Question: how can i add an image header to my navigation drawer layout like this one

and this is my code :
MainActivity.java
'''
package com.webileapps.navdrawer;
import android.app.AlarmManager;
import android.app.AlertDialog;
import android.app.PendingIntent;
import android.content.Context;
import android.content.DialogInterface;
import android.content.res.Configuration;
import android.graphics.drawable.Drawable;
import android.os.Bundle;
import android.support.v4.app.ActionBarDrawerToggle;
import android.support.v4.app.Fragment;
import android.support.v4.view.GravityCompat;
import android.support.v4.widget.DrawerLayout;
import android.text.InputType;
import android.view.View;
import android.widget.EditText;
import android.widget.ExpandableListView;
import android.widget.ImageView;
import com.actionbarsherlock.app.SherlockFragmentActivity;
import com.webileapps.navdrawer.House_Fragment.Garage_Fragment;
import com.webileapps.navdrawer.House_Fragment.Hall_Fragment;
import com.webileapps.navdrawer.House_Fragment.Kitchen_Fragment;
import com.webileapps.navdrawer.menu.Settings.AccountPreference;
import com.webileapps.navdrawer.menu.Settings.DialogChangeAccount;
import com.webileapps.navdrawer.menu.Settings.DialogChangeCity;
import com.webileapps.navdrawer.menu.Settings.DialogSettingsApp;
import com.webileapps.navdrawer.menu.Settings.DialogSupport;
import com.webileapps.navdrawer.menu.Settings.CityPreference;
import com.webileapps.navdrawer.menu.Settings.DialogueConnexion;
import java.util.ArrayList;
import java.util.Calendar;
import java.util.HashMap;
import java.util.List;
public class MainActivity extends SherlockFragmentActivity
implements DialogChangeCity.dialogDoneListenerCity,
DialogChangeAccount.dialogDoneListenerAccount,
DialogSettingsApp.dialogDoneListenerSett,
DialogSupport.dialogDoneListenerSupp,
DialogueConnexion.dialogDoneListenerConn {
DrawerLayout mDrawerLayout;
DrawerLayout mDrawerLayoutR;
ExpandableListView mDrawerList;
ExpandableListView mDrawerListR;
ActionBarDrawerToggle mDrawerToggle;
ActionBarDrawerToggle mDrawerToggleR;
private CharSequence mDrawerTitle;
private CharSequence mDrawerTitleR;
private CharSequence mTitle;
private CharSequence mTitleR;
List<Model> listDataHeader;
List<Model> listDataHeaderR;
HashMap<Model, List<Model>> listDataChild;
ExpandableListAdapter listAdapter;
ExpandableListAdapter listAdapterR;
@Override
protected void onCreate(Bundle savedInstanceState) {
super.onCreate(savedInstanceState);
setContentView(R.layout.activity_main);
mTitle = mDrawerTitle = getTitle();
mTitleR = mDrawerTitleR = getTitle();
mDrawerLayout = (DrawerLayout) findViewById(R.id.drawer_layout);
mDrawerList = (ExpandableListView) findViewById(R.id.left_drawer);
mDrawerListR = (ExpandableListView) findViewById(R.id.right_drawer);
prepareListData();
prepareListDataRight();
// set a custom shadow that overlays
the main content when the drawer opens
listAdapter = new ExpandableListAdapter(this,
listDataHeader, listDataChild);
listAdapterR = new ExpandableListAdapter(this, listDataHeaderR,null);
mDrawerLayout.setDrawerShadow(R.drawable.drawer_shadow,
GravityCompat.START);
// mDrawerLayout.setDrawerShadow(R.drawable.up_24,GravityCompat.END);
// set up the drawer's list view with items and click listener
/* mDrawerList.setAdapter(new ArrayAdapter<String>(this,
R.layout.drawer_list_item, mRoomTitles));*/
mDrawerList.setAdapter(listAdapter);
mDrawerListR.setAdapter(listAdapterR);
//mDrawerList.setOnItemClickListener(
new DrawerItemClickListener());
mDrawerListR.setOnGroupClickListener(new ExpandableListView.
OnGroupClickListener() {
@Override
public boolean onGroupClick(ExpandableListView expandable
ListView,
View view, int i, long l) {
switch(i){
case 0:
DialogSettingsApp dialogSettingsApp =
new DialogSettingsApp();
dialogSettingsApp.
show(getFragmentManager(),"diagSett");
break;
case 1:
DialogChangeAccount dialogChangeAccount =
new DialogChangeAccount();
dialogChangeAccount.
show(getFragmentManager(),"diagA");
break;
case 2:
DialogChangeCity dialogChangeCity =
new DialogChangeCity();
dialogChangeCity.show(getFragmentManager(),"diagC");
break;
case 3:
DialogSupport dialogSupport = new DialogSupport();
dialogSupport.show(getFragmentManager(),"diagSupp");
break;
case 4:
DialogueConnexion dialogueConnexion =
new DialogueConnexion();
dialogueConnexion.
show(getFragmentManager(),"diagConn");
break;
}
return false;
}
});
mDrawerList.setOnGroupClickListener(new ExpandableListView.
OnGroupClickListener() {
@Override
public boolean onGroupClick(ExpandableListView parent, View v,
int groupPosition, long id) {
Fragment frg = null;
switch (groupPosition) {
case 0:
getSupportFragmentManager()
.beginTransaction()
.add(R.id.content, PageSlidingHomeFragment.newInstance()
, PageSlidingHomeFragment.TAG).commit();
mDrawerList.setItemChecked(groupPosition, true);
mDrawerList.setSelection(groupPosition);
mDrawerLayout.closeDrawer(mDrawerList);
break;
case 1:
break;
case 2:
frg = new Kitchen_Fragment();
break;
case 3:
frg = new Garage_Fragment();
break;
case 4:
frg = new Hall_Fragment();
break;
}
if (frg != null) {
getSupportFragmentManager().beginTransaction()
.replace(R.id.content, frg).commit();
// update selected item and title, then close the drawer
mDrawerList.setItemChecked(groupPosition, true);
mDrawerList.setSelection(groupPosition);
mDrawerLayout.closeDrawer(mDrawerList);
}
return false;
}
});
// enable ActionBar app icon to behave as action to toggle nav drawer
getSupportActionBar().setDisplayHomeAsUpEnabled(true);
getSupportActionBar().setHomeButtonEnabled(true);
// ActionBarDrawerToggle ties together the the proper interactions
// between the sliding drawer and the action bar app icon
mDrawerToggleR=new ActionBarDrawerToggle(this,
mDrawerLayout,
R.drawable.down_24,
R.string.drawer_open,
R.string.drawer_close
){
public void onDrawerClosed(View view) {
getSupportActionBar().setTitle(mTitle);
invalidateOptionsMenu(); // creates call to
// onPrepareOptionsMenu()
}
public void onDrawerOpened(View drawerView) {
getSupportActionBar().setTitle(mDrawerTitleR);
invalidateOptionsMenu(); // creates call to
// onPrepareOptionsMenu()
}
};
mDrawerToggle = new ActionBarDrawerToggle(this, /* host Activity */
mDrawerLayout, /* DrawerLayout object */
R.drawable.ic_drawer, /*
nav drawer image to replace 'Up' caret */
R.string.drawer_open, /*
"open drawer" description for accessibility */
R.string.drawer_close /*
"close drawer" description for accessibility */
) {
public void onDrawerClosed(View view) {
getSupportActionBar().setTitle(mTitle);
invalidateOptionsMenu(); // creates call to
// onPrepareOptionsMenu()
}
public void onDrawerOpened(View drawerView) {
getSupportActionBar().setTitle(mDrawerTitle);
invalidateOptionsMenu(); // creates call to
// onPrepareOptionsMenu()
}
};
mDrawerLayout.setDrawerListener(mDrawerToggle);
mDrawerLayout.setDrawerListener(mDrawerToggleR);
if (savedInstanceState == null) {
selectItem(0);
}
}
@Override
public boolean onCreateOptionsMenu(com.actionbarsherlock.view.Menu menu){
com.actionbarsherlock.view.MenuInflater
inflater = getSupportMenuInflater();
inflater.inflate(R.menu.main, menu);
return super.onCreateOptionsMenu(menu);
}
@Override
public boolean onOptionsItemSelected(
com.actionbarsherlock.view.MenuItem item) {
switch (item.getItemId()) {
case android.R.id.home: {
mDrawerLayout.closeDrawer(mDrawerListR);
if (mDrawerLayout.isDrawerOpen(mDrawerList)) {
mDrawerLayout.closeDrawer(mDrawerList);
} else {
mDrawerLayout.openDrawer(mDrawerList);
}
break;
}
case R.id.action_contact:{
mDrawerLayout.closeDrawer(mDrawerList);
if (mDrawerLayout.isDrawerOpen(mDrawerListR)) {
mDrawerLayout.closeDrawer(mDrawerListR);
} else {
mDrawerLayout.openDrawer(mDrawerListR);
}
break;
}
}
return super.onOptionsItemSelected(item);
}
public void showInputDialog() {
AlertDialog.Builder builder = new AlertDialog.Builder(this);
builder.setTitle("Change city");
final EditText input = new EditText(this);
input.setInputType(InputType.TYPE_CLASS_TEXT);
builder.setView(input);
builder.setPositiveButton("Go", new
DialogInterface.OnClickListener() {
@Override
public void onClick(DialogInterface dialog, int which) {
changeCity(input.getText().toString());
}
});
builder.show();
}
public void changeCity(String city) {
new CityPreference(this).setCity(city);
}
// The click listener for ListView in the navigation drawer
/*private class DrawerItemClickListener implements
ListView.OnItemClickListener {
@Override
public void onItemClick(AdapterView<?> parent, View view
, int position,long id) {
selectItem(position);
}
}
*/
@Override
protected void onPostCreate(Bundle savedInstanceState) {
super.onPostCreate(savedInstanceState);
// Sync the toggle state after onRestoreInstanceState has occurred.
mDrawerToggle.syncState();
}
@Override
public void onConfigurationChanged(Configuration newConfig) {
super.onConfigurationChanged(newConfig);
// Pass any configuration change to the drawer toggles
mDrawerToggle.onConfigurationChanged(newConfig);
}
private void selectItem(int position) {
switch (position) {
case 0:
getSupportFragmentManager()
.beginTransaction()
.add(R.id.content,
PageSlidingHomeFragment.newInstance(),
PageSlidingHomeFragment.TAG).commit();
break;
}
// update selected item and title, then close the drawer
mDrawerList.setItemChecked(position, true);
mDrawerList.setSelection(position);
mDrawerLayout.closeDrawer(mDrawerList);
}
private void prepareListDataRight(){
listDataHeaderR = new ArrayList<Model>();
listDataHeaderR.add(new Model(R.drawable.settings_24,
"App Settings"));
listDataHeaderR.add(new Model(R.drawable.edit_user_24,
"Update Account"));
listDataHeaderR.add(new Model(R.drawable.edit_24, "Change City"));
listDataHeaderR.add(new Model(R.drawable.quest_24, "Support"));
listDataHeaderR.add(new Model(R.drawable.
ic_action_user, "Disconnection"));
}
private void prepareListData() {
listDataHeader = new ArrayList<Model>();
listDataChild = new HashMap<Model, List<Model>>();
// Adding child data
listDataHeader.add(new Model(R.drawable.home24, "Home"));
listDataHeader.add(new Model("Rooms"));
listDataHeader.add(new Model(R.drawable.kitchen_24, "Kitchen"));
listDataHeader.add(new Model(R.drawable.garage_24, "Garage"));
listDataHeader.add(new Model(R.drawable.room_24, "Hall"));
// Adding child data
List<Model> home = new ArrayList<Model>();
home.add(new Model(R.drawable.settings_24, "Settings"));
home.add(new Model(R.drawable.devices_24, "Devices"));
home.add(new Model(R.drawable.weather_24, "Weather"));
List<Model> rooms = new ArrayList<Model>();
rooms.add(new Model(R.drawable.bed_c_24, "1sr Child room"));
rooms.add(new Model(R.drawable.bed_c_24, "2sd Child room"));
rooms.add(new Model(R.drawable.bedroom_24, "Parents room"));
rooms.add(new Model(R.drawable.hotel_24, "Guests room"));
rooms.add(new Model(R.drawable.dining_room_24, "Dining room"));
rooms.add(new Model(R.drawable.livingroom_24, "Living room"));
rooms.add(new Model(R.drawable.office_24, "Office"));
rooms.add(new Model(R.drawable.bathroom_24, "Bathroom 1st floor"));
rooms.add(new Model(R.drawable.bathroom_24, "Bathroom 2nd floor"));
// Header, Child data
listDataChild.put(listDataHeader.get(1), rooms);
}
@Override
public void onDone(String text, boolean state) {
if (state) {
changeCity(text);
//this.recreate();
restartSelf();
}
}
private void restartSelf() {
AlarmManager am = (AlarmManager) gettSystemService(Context.
ALARM_SERVICE);
am.set(AlarmManager.RTC_WAKEUP,Calendar.getInstance()
.getTimeInMillis()
+ 1000, // one second
PendingIntent.getActivity(this, 0, getIntent(),
PendingIntent.FLAG_ONE_SHOT
| PendingIntent.FLAG_CANCEL_CURRENT));
finish();
}
@Override
public void onDoneA(String login, String opwd, String npwd) {
if(login!="" && opwd!="" && npwd!=""){
changeAccount(login,opwd,npwd);
}
}
private void changeAccount(String login, String opwd, String npwd) {
new AccountPreference(this).setAccountL(login);
new AccountPreference(this).setAccountOP(opwd);
new AccountPreference(this).setAccountNP(npwd);
}
@Override
public void onDone() {
int x = 0;
}
}
'''
activity_main.xml
'''
<android.support.v4.widget.DrawerLayout xmlns:android="http://schemas
.android.com/apk/res/android"
android:id="@+id/drawer_layout"
android:layout_width="fill_parent"
android:layout_height="fill_parent" >
<RelativeLayout
xmlns:android="http://schemas.android.com/apk/res/android"
xmlns:app="http://schemas.android.com/apk/res-auto"
xmlns:tools="http://schemas.android.com/tools"
android:layout_width="match_parent" android:id="@+id/content"
android:layout_height="match_parent" >
</RelativeLayout>
<!-- The navigation drawer -->
<ExpandableListView
android:id="@+id/left_drawer"
android:layout_width="300dp"
android:layout_height="match_parent"
android:layout_gravity="start"
android:background="#000"
android:choiceMode="singleChoice"
android:divider="@color/abs__bright_foreground_disabled_holo_dark"
android:dividerHeight="2dp" />
<ExpandableListView
android:id="@+id/right_drawer"
android:layout_width="200dp"
android:layout_height="300dp"
android:layout_gravity="end"
android:background="#000"
android:choiceMode="singleChoice"
android:divider="@color/abs__bright_foreground_disabled_holo_dark"
android:dividerHeight="2dp" />
</android.support.v4.widget.DrawerLayout>
'''
ExpandableListAdapter.java
'''
package com.webileapps.navdrawer;
import java.util.HashMap;
import java.util.List;
import android.content.Context;
import android.graphics.Typeface;
import android.view.LayoutInflater;
import android.view.View;
import android.view.ViewGroup;
import android.widget.BaseExpandableListAdapter;
import android.widget.ImageView;
import android.widget.TextView;
public class ExpandableListAdapter extends BaseExpandableListAdapter {
private Context _context;
private List<Model> _listDataHeader; // header titles
// child data in format of header title, child title
private HashMap<Model, List<Model>> _listDataChild;
public ExpandableListAdapter(Context context, List<Model> listDataHeader,
HashMap<Model, List<Model>> listChildData) {
this._context = context;
this._listDataHeader = listDataHeader;
this._listDataChild = listChildData;
}
@Override
public Object getChild(int groupPosition, int childPosititon) {
return this._listDataChild.get(this.
_listDataHeader.get(groupPosition)).get(childPosititon);
}
@Override
public long getChildId(int groupPosition, int childPosition) {
return childPosition;
}
@Override
public View getChildView(int groupPosition, final int childPosition,
boolean isLastChild, View convertView, ViewGroup parent) {
final Model childText = (Model) getChild(groupPosition, childPosition);
if (convertView == null) {
LayoutInflater infalInflater = (LayoutInflater) this._context
.getSystemService(Context.LAYOUT_INFLATER_SERVICE);
convertView = infalInflater.inflate(R.layout.list_item, null);
}
TextView txtListChild = (TextView) convertView
.findViewById(R.id.lblListItem);
ImageView IconListChild = (ImageView) convertView.findViewById
(R.id.item_icon_child);
IconListChild.setImageResource(childText.getIcon());
txtListChild.setText(childText.getTitle());
return convertView;
}
@Override
public int getChildrenCount(int groupPosition) {
int i=0;
switch (groupPosition) {
case 1:
i= this._listDataChild.get
(this._listDataHeader.get(groupPosition)).size();
break;
default:
i=0;
break;
}
return i;
}
@Override
public Model getGroup(int groupPosition) {
return this._listDataHeader.get(groupPosition);
}
@Override
public int getGroupCount() {
return this._listDataHeader.size();
}
@Override
public long getGroupId(int groupPosition) {
return groupPosition;
}
@Override
public View getGroupView(int groupPosition, boolean isExpanded,
View convertView, ViewGroup parent) {
Model headerTitle = (Model) getGroup(groupPosition);
if (convertView == null) {
LayoutInflater infalInflater = (LayoutInflater) this._context
.getSystemService(Context.LAYOUT_INFLATER_SERVICE);
convertView = infalInflater.inflate(R.layout.list_group, null);
}
TextView lblListHeader = (TextView) convertView
.findViewById(R.id.lblListHeader);
ImageView IconListHeader = (ImageView) convertView.findViewById
(R.id.item_icon_group);
IconListHeader.setImageResource(headerTitle.getIcon());
lblListHeader.setTypeface(null, Typeface.BOLD);
lblListHeader.setText(headerTitle.getTitle());
return convertView;
}
@Override
public boolean hasStableIds() {
return false;
}
@Override
public boolean isChildSelectable(int groupPosition, int childPosition) {
return true;
}
}
'''
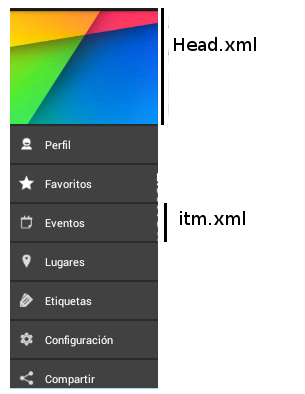
Answer: In the Navigation Drawer layout xml file. Above drawerView and inside your parent layout add an image view as shown below:
'''
<ImageView
android:id="@+id/image"
android:layout_width="280dp"
android:layout_height="140dp"
android:src="respective_source_of_image" />
'''
This should be sufficient. Hope this helps.
Use Recycler View to create a navigation drawer. Recycler view is used most now. In your navigation drawer fragment have your layout file as shown below. This make you achieve your objective:
'''
<RelativeLayout xmlns:android="http://schemas.android.com/apk/res/android"
xmlns:tools="http://schemas.android.com/tools"
android:layout_width="match_parent"
android:layout_height="match_parent"
tools:context="com.ms.t.tms.NavigationDrawerFragment">
<ImageView
android:id="@+id/image"
android:layout_width="280dp"
android:layout_height="140dp"
android:src="respective_image_src" />
<android.support.v7.widget.RecyclerView
android:id="@+id/drawerView"
android:layout_width="match_parent"
android:layout_height="match_parent"
android:layout_below="@+id/image"
android:background="@color/colorPrimary"></android.support.v7.widget.RecyclerView>
</RelativeLayout>
'''